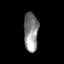
Tissue: skin
Cell type: Epithelial cells
Senescence score: 0.711
Nuclear area (px): 550
Mean DAPI intensity: 135.978